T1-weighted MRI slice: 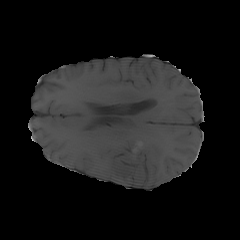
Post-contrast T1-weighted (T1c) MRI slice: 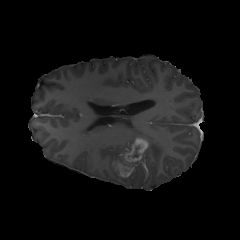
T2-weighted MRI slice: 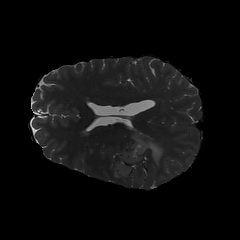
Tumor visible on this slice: yes